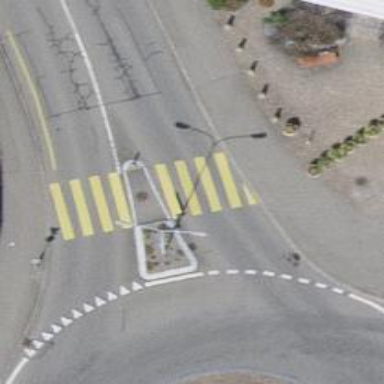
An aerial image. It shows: Marked road crossing with pedestrian island.